Question: Working at a company, I've been set to develop a print service solution which will be used from multiple platforms. The service should be available at least from Windows (native print dialog), OSX, IOS and Android. I need to be able to see which user is printing, how many pages etc.
I'm looking for a system like CUPS for Windows or Linux, which allows me add/connect to this payment system. The payment system confirms the user have enough points to be able to print the given document. The system should be as transparent as possible for the user and he/she should be able to print like a normal network printer.
The payment system is an existing product, so my system should only handle printing and user authentication.
My first thought was to develop a simple listener that would be running on the server and the clients could connect to, add files to the print queue and print if they had enough points. How ever I could not find any tutorial or similar projects for this approach. Therefore I'm looking into adjusting an already existing product for my needs.
I have made a drawing of how I think the system should look like

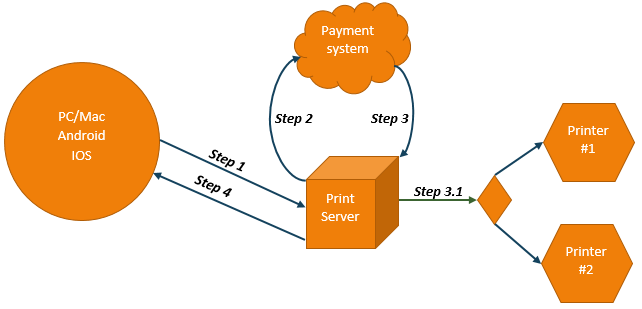
Answer: I found a solution using CUPS with Tea4Cups. Tea4Cups provides pre/post-hooks where the user can define some scripts/commands to run before and after the document is sent to the printer.
More information about this here:
<URL>
<URL>